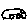
Label: car